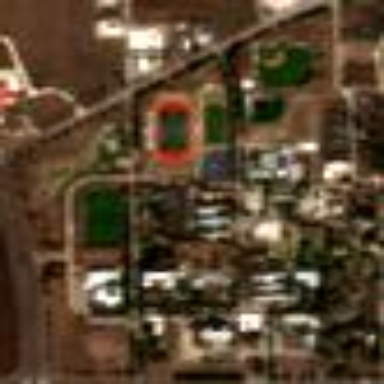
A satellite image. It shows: University.